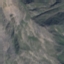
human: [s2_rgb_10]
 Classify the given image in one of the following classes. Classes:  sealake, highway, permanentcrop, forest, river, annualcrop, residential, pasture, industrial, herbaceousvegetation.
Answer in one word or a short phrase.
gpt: HerbaceousVegetation